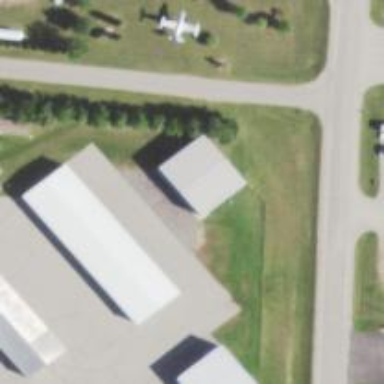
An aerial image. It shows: Hangar building.